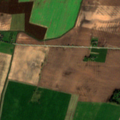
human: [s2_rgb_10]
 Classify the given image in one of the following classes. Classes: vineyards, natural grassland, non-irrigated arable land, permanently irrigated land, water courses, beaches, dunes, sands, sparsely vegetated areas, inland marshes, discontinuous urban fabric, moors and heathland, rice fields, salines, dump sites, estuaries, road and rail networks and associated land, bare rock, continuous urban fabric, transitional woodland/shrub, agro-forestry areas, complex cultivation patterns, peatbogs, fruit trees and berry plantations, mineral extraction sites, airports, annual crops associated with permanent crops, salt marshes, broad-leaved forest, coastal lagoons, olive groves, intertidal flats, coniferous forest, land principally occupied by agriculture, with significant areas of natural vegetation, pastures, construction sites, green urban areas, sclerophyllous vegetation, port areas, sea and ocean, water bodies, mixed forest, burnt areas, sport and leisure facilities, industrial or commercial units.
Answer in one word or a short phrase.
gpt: non-irrigated arable land